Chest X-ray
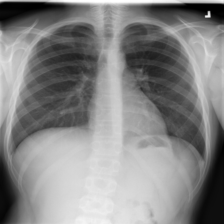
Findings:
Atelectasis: negative
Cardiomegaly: negative
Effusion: negative
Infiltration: negative
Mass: negative
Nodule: negative
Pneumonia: negative
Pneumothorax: negative
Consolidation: negative
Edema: negative
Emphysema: negative
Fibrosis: negative
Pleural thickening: negative
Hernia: negative